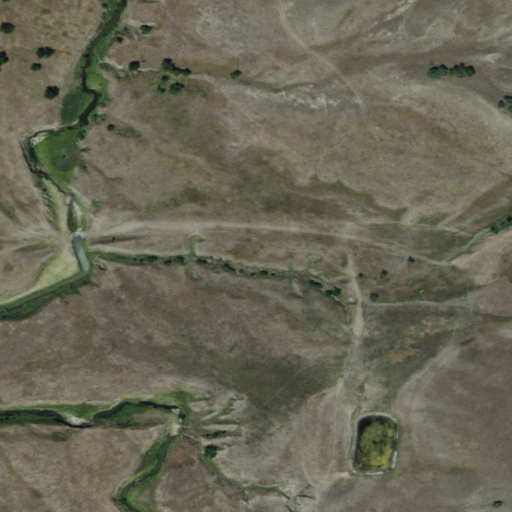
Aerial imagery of valley in South Dakota named Dunn Draw containing only grassland